Field crop: maize
Growth stage: 2
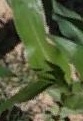
Species: maize